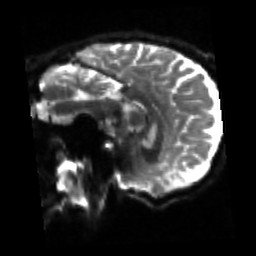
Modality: sbref
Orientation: sagittal
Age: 49
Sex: female
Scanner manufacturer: siemens
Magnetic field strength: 3 T
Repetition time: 4.71 s
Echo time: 0.0906 s